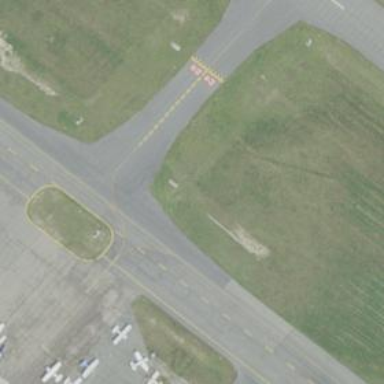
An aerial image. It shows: Taxiway at the airport with asphalt surface.